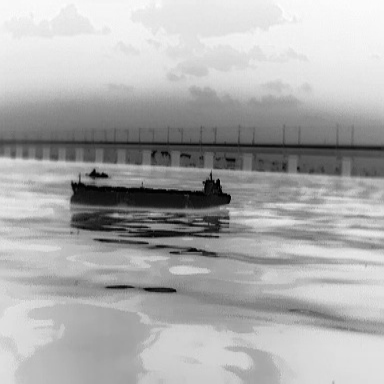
There are two objects shown in the infrared image, including a warship, and a liner.